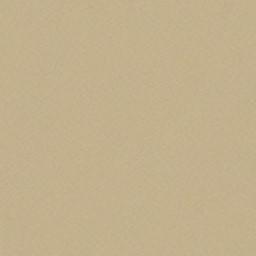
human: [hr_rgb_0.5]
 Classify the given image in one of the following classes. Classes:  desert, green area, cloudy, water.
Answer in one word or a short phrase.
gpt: desert